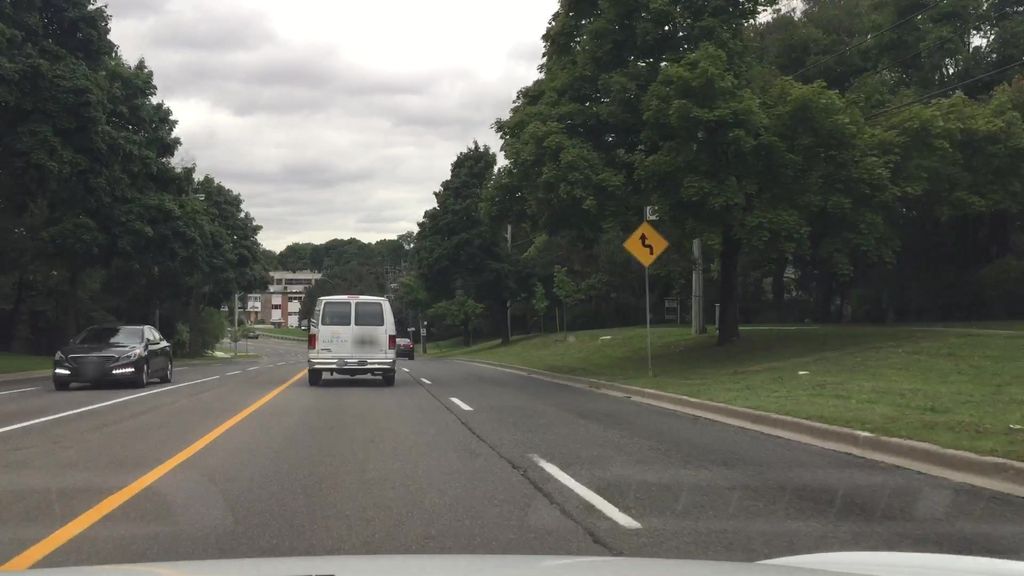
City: toronto